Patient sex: M
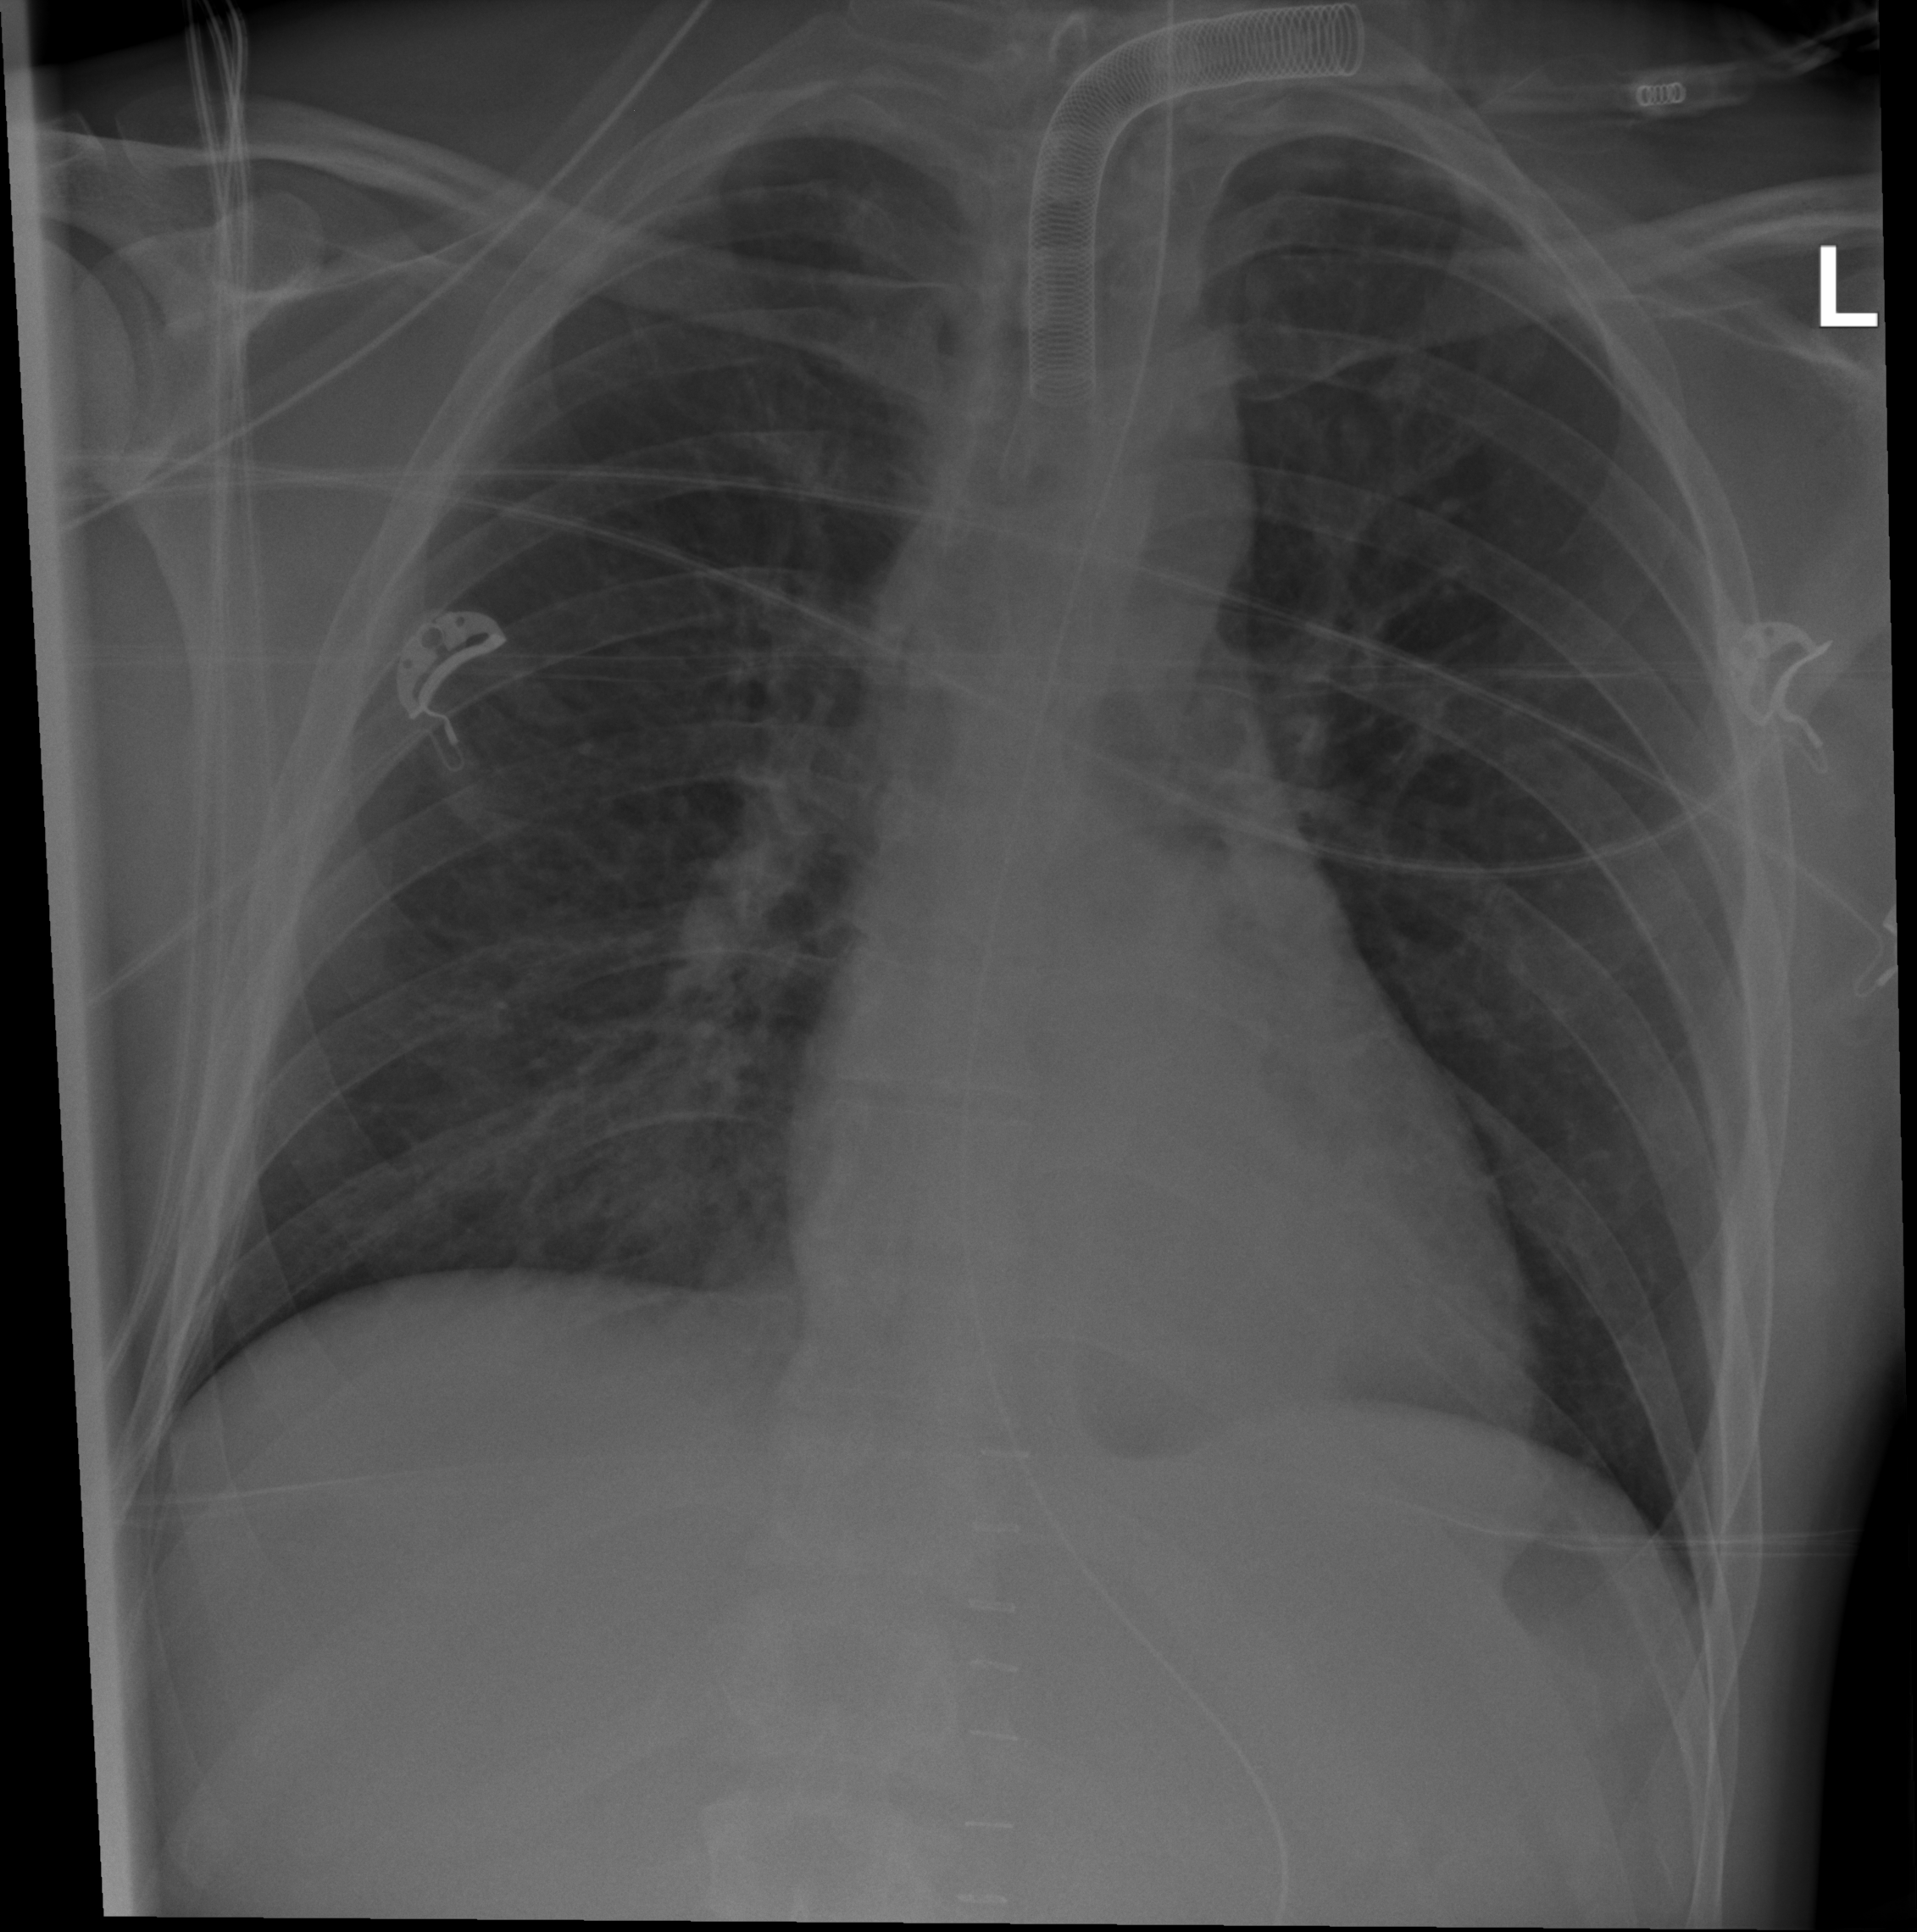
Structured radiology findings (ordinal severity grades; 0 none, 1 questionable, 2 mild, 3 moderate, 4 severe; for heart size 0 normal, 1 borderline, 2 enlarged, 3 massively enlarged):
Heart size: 0
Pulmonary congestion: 0
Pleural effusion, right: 0
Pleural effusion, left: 0
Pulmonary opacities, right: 1
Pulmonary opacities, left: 0
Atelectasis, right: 1
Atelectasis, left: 0